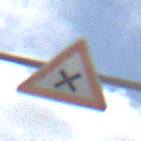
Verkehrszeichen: KreuzungOderEinmuendung
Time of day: Midday
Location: Outdoor (Nature)
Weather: PartlyCloudy
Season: NotSpecified
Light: Natural